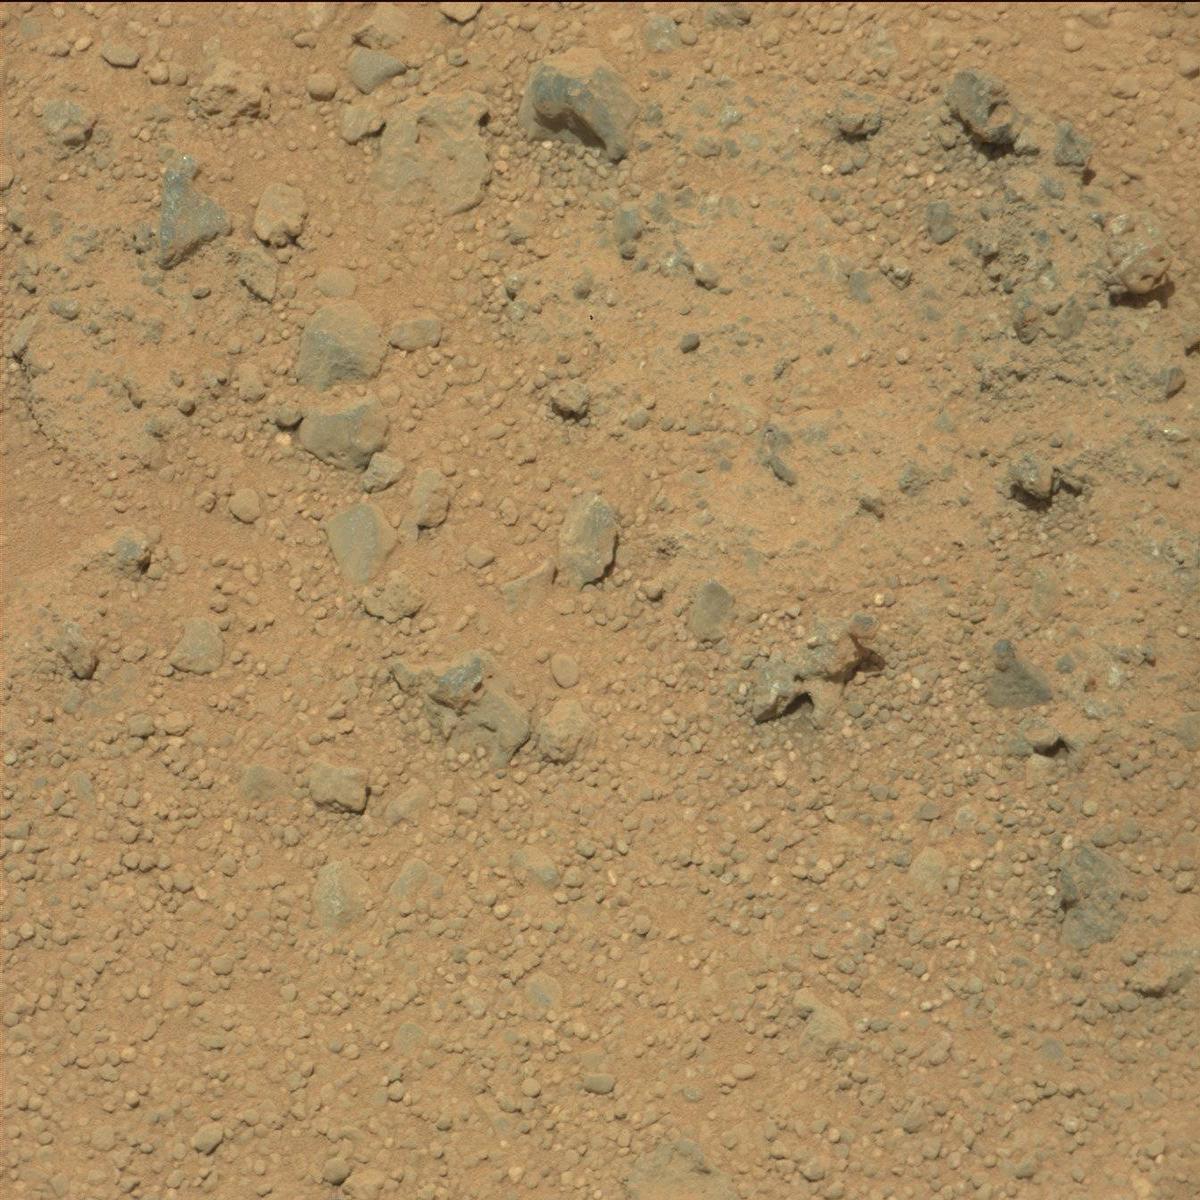
Terrain classes present: Bedrock, Sand / Soil